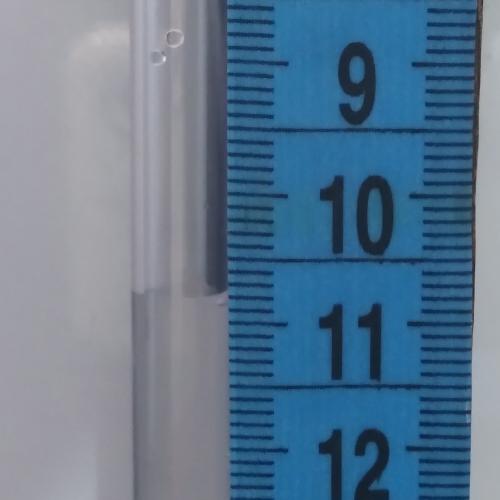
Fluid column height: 10.8 cm